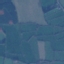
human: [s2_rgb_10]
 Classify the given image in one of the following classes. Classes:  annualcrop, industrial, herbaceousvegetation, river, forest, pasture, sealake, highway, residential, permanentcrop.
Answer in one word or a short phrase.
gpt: Pasture